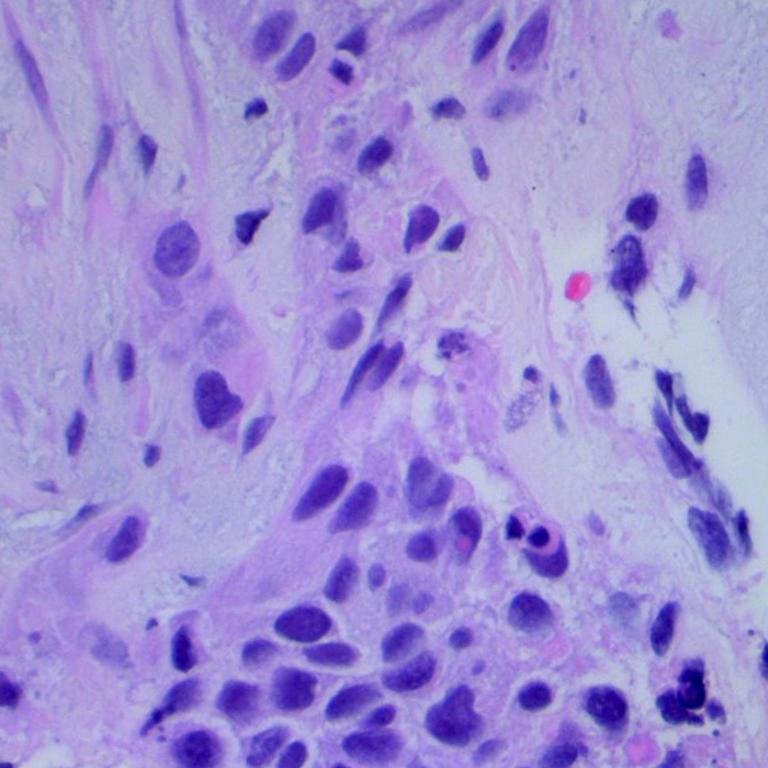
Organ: lung
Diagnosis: squamous carcinomas